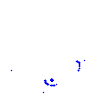
Particle: proton